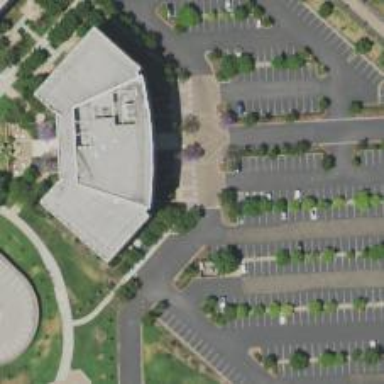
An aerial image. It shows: Parking space.